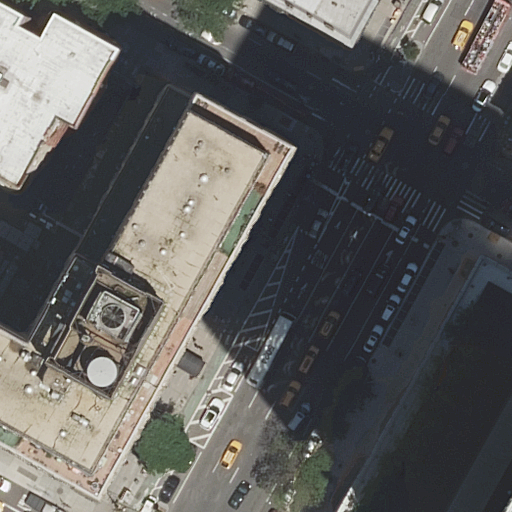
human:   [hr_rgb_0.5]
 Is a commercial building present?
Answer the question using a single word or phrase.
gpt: no

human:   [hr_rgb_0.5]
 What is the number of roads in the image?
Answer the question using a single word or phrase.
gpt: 7

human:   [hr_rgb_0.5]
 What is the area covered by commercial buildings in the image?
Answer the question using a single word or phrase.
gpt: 0m2

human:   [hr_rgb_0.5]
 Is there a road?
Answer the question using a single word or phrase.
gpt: yes

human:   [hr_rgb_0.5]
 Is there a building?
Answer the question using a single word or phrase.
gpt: yes

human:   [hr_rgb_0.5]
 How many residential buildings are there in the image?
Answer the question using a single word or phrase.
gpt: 5

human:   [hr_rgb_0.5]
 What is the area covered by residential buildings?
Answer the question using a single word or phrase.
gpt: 2451m2

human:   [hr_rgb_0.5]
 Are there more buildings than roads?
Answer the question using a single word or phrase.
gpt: no

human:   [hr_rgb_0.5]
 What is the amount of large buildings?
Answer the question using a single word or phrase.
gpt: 2

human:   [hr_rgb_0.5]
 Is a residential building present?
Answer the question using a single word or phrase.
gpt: yes

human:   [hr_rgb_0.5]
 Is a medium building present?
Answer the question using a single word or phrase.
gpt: yes

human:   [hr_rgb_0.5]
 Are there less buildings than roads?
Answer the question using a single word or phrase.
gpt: yes

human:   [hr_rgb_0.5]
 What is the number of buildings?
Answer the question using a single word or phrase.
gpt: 5

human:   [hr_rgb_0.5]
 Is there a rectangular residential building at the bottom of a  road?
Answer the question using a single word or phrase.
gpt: yes

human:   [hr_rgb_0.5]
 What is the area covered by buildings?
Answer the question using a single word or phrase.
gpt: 2451m2

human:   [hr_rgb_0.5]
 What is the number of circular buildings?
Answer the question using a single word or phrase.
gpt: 0

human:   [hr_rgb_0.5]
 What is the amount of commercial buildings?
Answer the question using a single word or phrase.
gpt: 0

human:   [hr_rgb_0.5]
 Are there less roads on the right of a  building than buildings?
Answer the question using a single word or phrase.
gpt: no

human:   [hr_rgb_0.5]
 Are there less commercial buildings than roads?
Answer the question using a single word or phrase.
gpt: yes

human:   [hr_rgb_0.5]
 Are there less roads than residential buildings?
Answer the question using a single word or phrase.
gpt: no

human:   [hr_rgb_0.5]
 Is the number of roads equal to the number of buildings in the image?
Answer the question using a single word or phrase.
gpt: no

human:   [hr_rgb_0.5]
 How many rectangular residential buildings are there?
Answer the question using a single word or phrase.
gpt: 4

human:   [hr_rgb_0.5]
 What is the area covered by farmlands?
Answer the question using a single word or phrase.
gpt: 0m2

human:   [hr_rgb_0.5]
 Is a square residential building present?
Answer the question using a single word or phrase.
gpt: no

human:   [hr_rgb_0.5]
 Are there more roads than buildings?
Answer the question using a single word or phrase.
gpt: yes

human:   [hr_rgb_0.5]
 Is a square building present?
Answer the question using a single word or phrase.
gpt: no

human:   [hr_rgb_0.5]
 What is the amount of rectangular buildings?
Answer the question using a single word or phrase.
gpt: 4

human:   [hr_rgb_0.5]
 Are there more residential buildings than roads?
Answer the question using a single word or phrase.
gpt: no

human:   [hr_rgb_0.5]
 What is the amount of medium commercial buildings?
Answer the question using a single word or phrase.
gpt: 0

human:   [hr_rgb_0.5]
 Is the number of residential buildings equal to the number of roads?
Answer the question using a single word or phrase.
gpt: no

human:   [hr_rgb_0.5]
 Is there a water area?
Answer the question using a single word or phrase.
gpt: no

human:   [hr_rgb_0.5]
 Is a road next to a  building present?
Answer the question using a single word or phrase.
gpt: yes

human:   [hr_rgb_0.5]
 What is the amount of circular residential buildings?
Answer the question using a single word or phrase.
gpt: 0

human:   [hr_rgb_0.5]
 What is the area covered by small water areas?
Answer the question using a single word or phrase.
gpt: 0m2

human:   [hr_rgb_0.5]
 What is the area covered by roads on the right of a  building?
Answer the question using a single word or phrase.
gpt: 0m2

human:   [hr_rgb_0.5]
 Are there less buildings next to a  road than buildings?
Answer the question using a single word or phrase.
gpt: no

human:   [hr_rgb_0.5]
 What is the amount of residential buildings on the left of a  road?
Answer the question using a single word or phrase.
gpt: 4

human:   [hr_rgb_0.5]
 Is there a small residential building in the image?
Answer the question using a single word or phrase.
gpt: yes

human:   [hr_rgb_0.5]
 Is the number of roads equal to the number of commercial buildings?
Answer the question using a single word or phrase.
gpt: no

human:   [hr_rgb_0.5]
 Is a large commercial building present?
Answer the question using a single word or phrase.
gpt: no

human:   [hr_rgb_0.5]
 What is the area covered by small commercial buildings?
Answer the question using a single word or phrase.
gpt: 0m2

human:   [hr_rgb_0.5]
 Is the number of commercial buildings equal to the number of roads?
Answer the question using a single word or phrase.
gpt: no

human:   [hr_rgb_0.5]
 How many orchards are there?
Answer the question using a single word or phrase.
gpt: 0

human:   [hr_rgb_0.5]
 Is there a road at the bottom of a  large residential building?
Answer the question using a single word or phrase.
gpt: yes

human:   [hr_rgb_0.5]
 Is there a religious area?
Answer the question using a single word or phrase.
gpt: no

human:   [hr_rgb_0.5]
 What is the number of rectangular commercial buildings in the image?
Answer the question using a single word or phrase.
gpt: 0

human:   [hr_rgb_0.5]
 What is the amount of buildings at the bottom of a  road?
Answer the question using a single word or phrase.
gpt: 3

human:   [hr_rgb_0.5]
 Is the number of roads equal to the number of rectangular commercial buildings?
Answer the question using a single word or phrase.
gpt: no

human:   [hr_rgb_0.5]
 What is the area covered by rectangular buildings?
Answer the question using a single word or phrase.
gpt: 1720m2

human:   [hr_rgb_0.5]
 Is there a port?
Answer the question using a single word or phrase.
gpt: no

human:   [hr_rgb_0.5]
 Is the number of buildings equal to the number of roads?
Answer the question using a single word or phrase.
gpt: no

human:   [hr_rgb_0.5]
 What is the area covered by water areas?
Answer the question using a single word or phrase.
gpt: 0m2

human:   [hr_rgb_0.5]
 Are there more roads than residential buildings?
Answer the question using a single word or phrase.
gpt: yes

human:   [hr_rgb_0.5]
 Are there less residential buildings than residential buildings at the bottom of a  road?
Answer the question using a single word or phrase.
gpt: no

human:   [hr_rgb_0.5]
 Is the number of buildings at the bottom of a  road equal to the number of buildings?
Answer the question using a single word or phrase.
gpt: no

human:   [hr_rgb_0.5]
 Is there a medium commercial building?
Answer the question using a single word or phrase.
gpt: no

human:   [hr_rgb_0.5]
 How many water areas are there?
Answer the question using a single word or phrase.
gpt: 0

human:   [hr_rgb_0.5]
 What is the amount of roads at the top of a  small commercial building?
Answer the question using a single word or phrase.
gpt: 0

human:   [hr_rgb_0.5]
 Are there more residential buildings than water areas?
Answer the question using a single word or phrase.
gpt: yes

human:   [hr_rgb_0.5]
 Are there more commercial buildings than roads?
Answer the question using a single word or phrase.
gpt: no

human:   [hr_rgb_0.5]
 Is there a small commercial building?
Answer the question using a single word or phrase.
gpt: no

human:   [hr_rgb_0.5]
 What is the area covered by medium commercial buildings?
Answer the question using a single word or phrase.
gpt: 0m2

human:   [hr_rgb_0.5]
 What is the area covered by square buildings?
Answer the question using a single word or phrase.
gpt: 0m2

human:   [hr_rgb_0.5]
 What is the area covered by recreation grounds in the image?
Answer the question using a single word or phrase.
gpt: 0m2